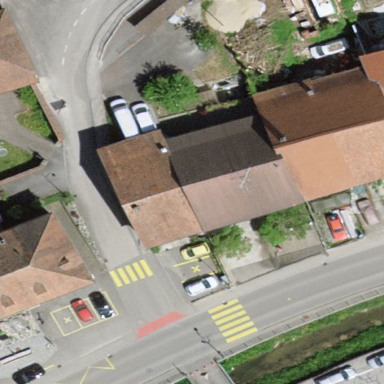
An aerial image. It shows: Building that houses restaurant.